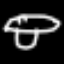
Label: mushroom